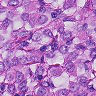
Metastatic tissue present: yes